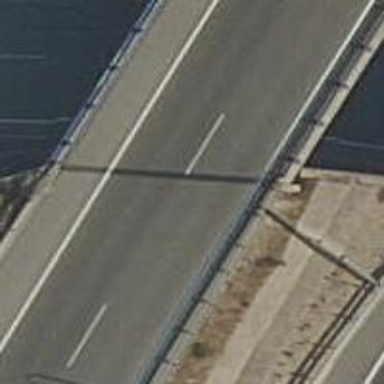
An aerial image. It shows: Bridge on motorway link.